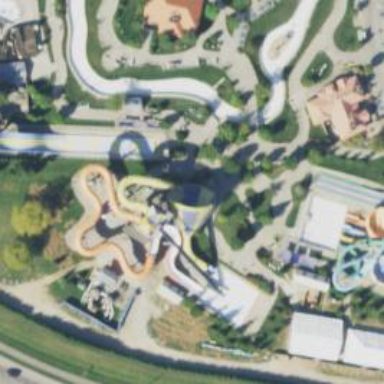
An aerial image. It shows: Water slide attraction.